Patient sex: F
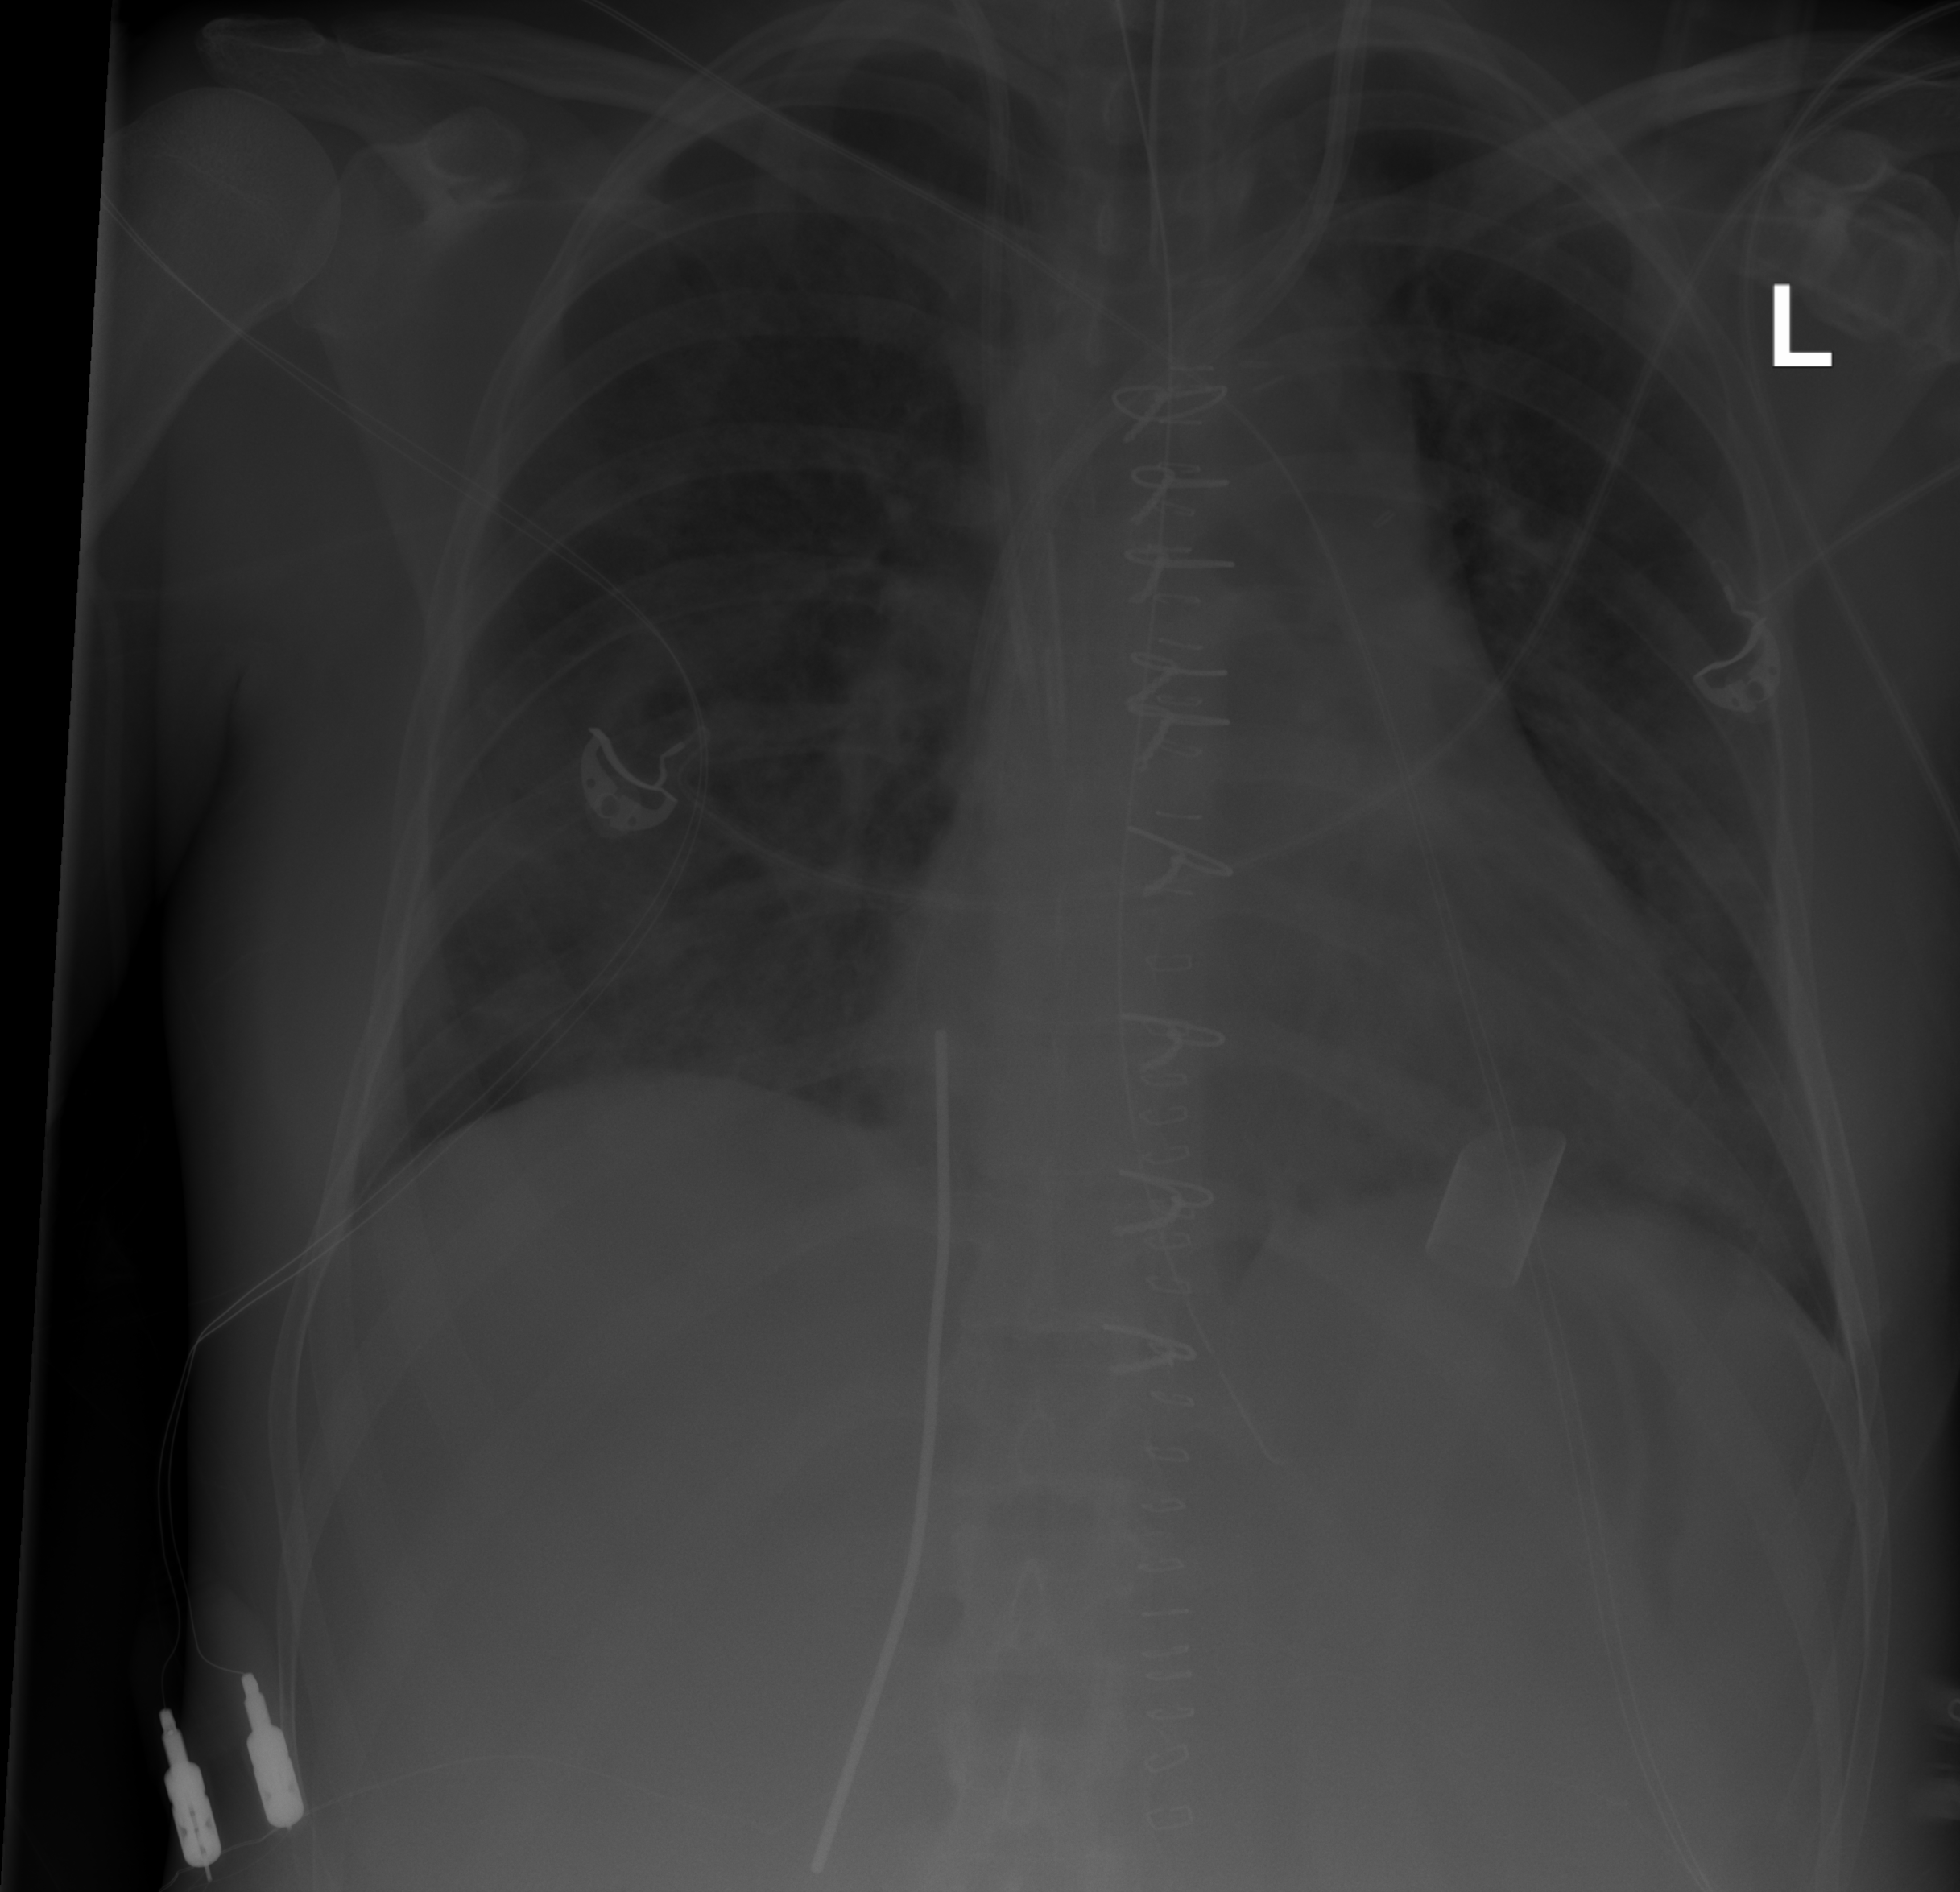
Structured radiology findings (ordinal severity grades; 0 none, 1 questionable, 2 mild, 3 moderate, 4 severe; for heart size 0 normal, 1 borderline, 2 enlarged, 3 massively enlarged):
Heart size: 2
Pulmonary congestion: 2
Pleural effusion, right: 0
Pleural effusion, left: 0
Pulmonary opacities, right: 2
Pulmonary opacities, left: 2
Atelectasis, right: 2
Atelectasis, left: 2